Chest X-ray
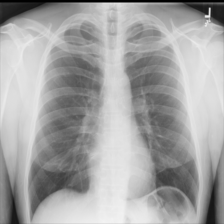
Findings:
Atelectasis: negative
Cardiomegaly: negative
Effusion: negative
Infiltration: positive
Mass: negative
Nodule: negative
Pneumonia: negative
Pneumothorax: negative
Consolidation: negative
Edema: negative
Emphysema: negative
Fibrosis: negative
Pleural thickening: negative
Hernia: negative